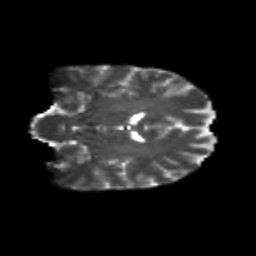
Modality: T2w
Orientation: coronal
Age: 38
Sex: female
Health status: healthy
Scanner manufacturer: siemens
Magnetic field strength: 3 T
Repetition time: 10.8 s
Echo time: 0.082 s